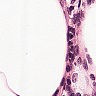
Metastatic tissue present: no